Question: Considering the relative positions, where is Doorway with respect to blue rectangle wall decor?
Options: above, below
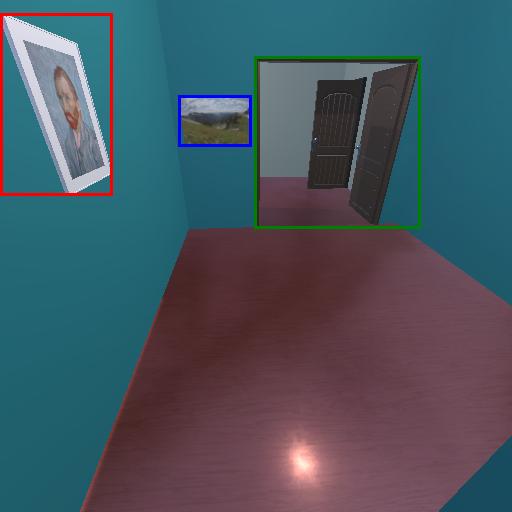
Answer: above